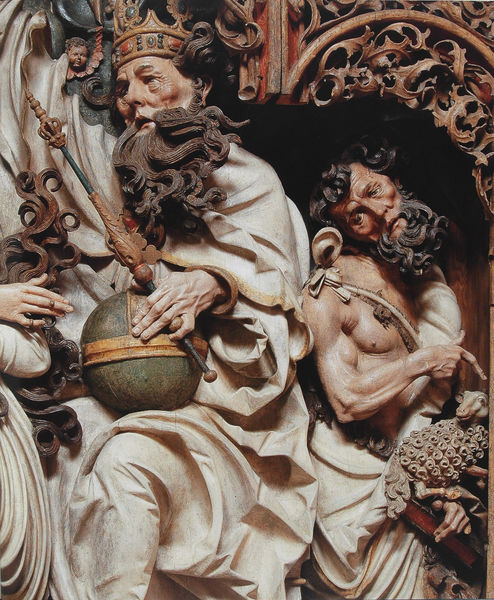
Titel: Hochaltar, Mittelschrein (Detail)
Künstler: Meister H. L.
Standort: Niederrotweil
Institution: St. Michael
Schlagwörter: blau, gott, gruppe, hand, mann, weiß, grün, ausschnitt, brust, bunt, finger, haar, holz, kleid, köpfe, männer, rot, tuch, ornament, bart, bärte, band, falten, gesicht, johannes, hände, kirche, figur, gewand, gold, haare, interieur, innen, edelsteine, gotik, krone, locken, renaissance, engel, putte, skulptur, fell, relief, fassade, italien, stab, farbe, bischof, kaiser, könig, detail, ornamente, festhalten, faltenwurf, plastik, zeigen, ring, foto, lamm, schaf, alter, buch, kirch, kugel, altar, rom, schnitzerei, christus, grab, leid, leiden, blattwerk, bettler, heiliger, heilige, herrscherstab, globus, fassung, christentum, josef, joseph, zepter, szepter, weltkugel, schnitz, schnitzaltar, schnitzkunst, gottvater, passion, lamm gottes, reichsapfel, gespränge, riemenschneider, holzschnitzerei, tilmann riemenschneider, herrgott, beichtstuhl, haate, finder, katholische kirche, juwelen, el, hskulptur